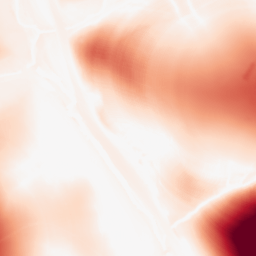
Category: morphological
Decomposition family: morphological
Decomposition parameters: operation: opening
size: 100
Upsampling method: bicubic
Upsampling parameters: scale: 4
Upsampling scale: 4